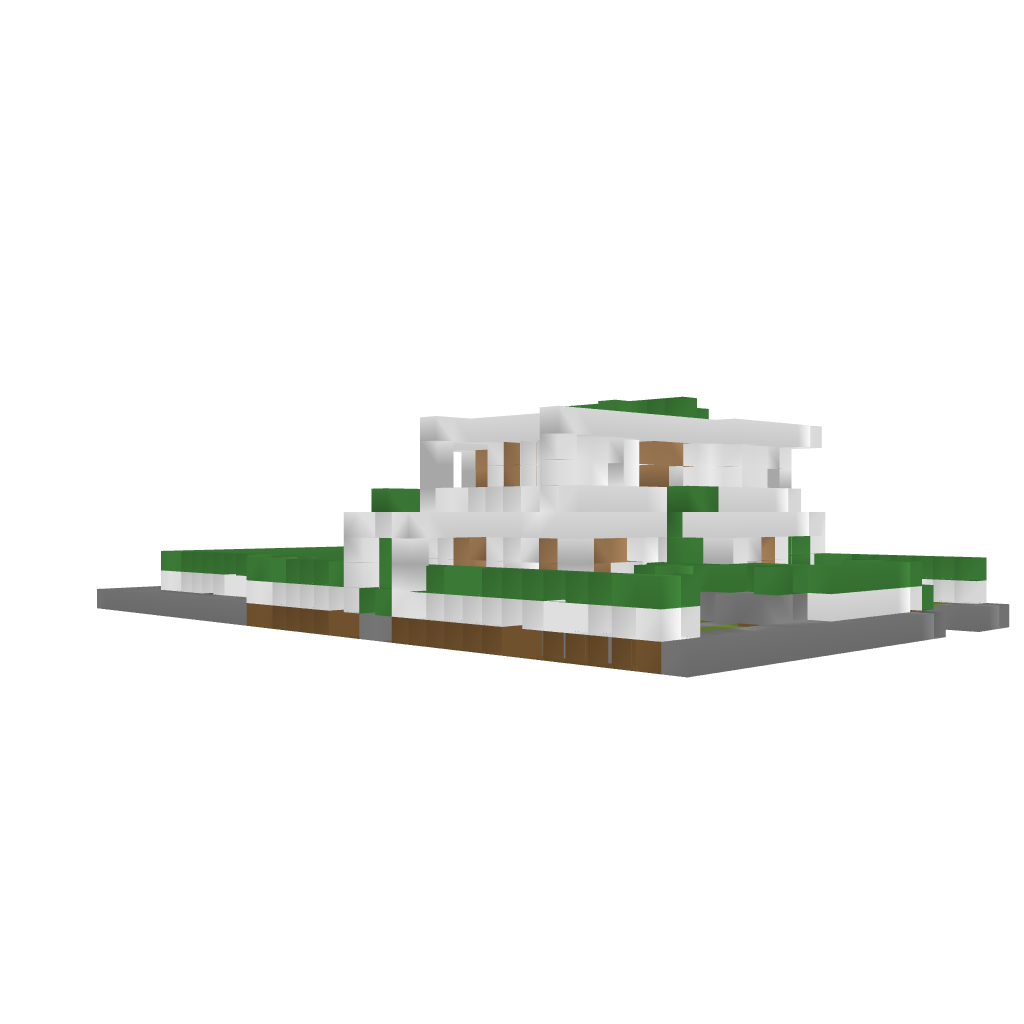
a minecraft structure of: Modern House #1 (By Ecl1pse8) 1.7.2 bad low quality